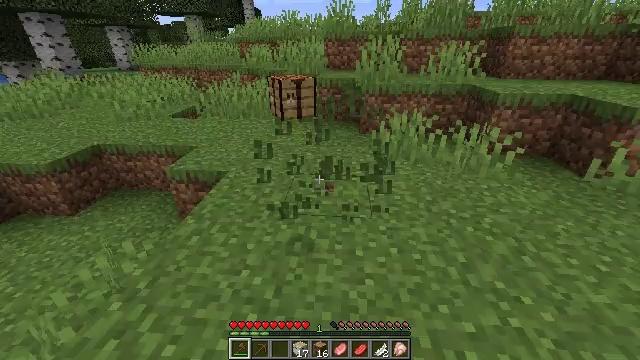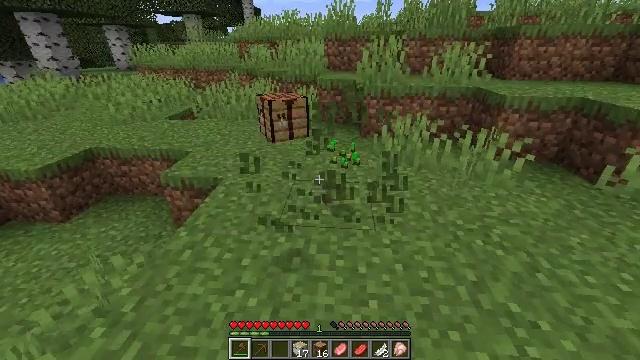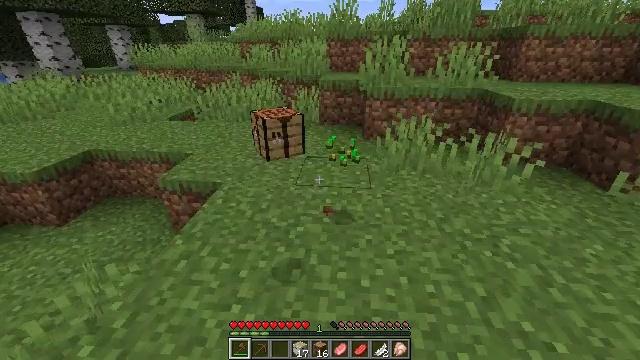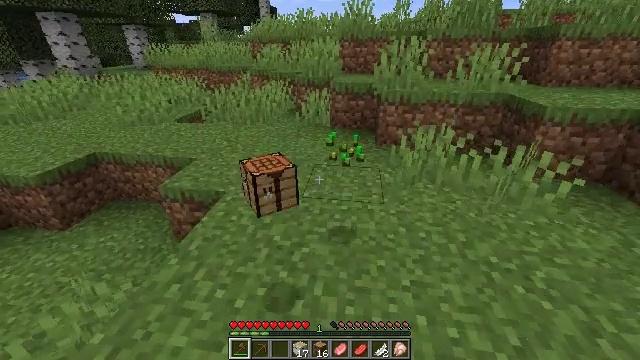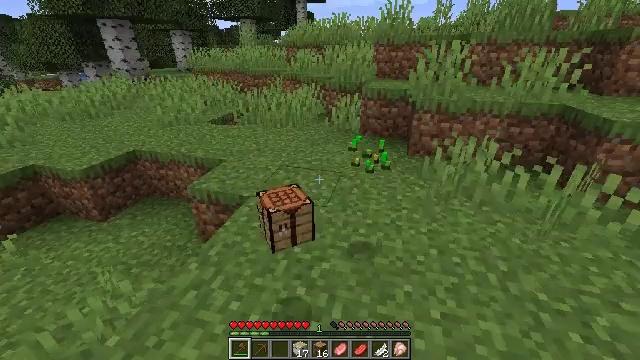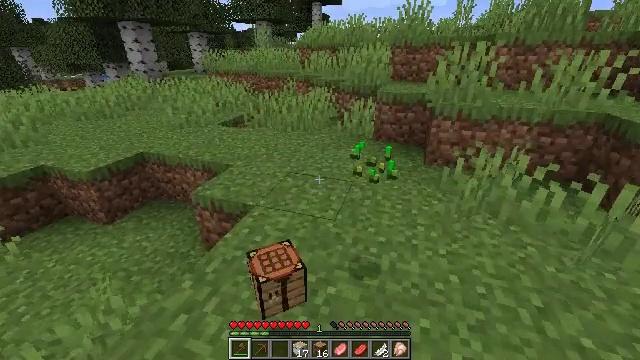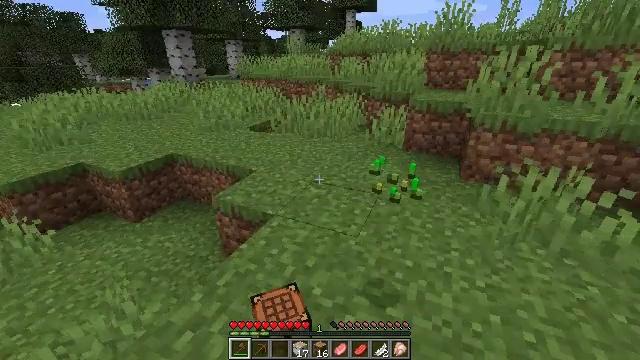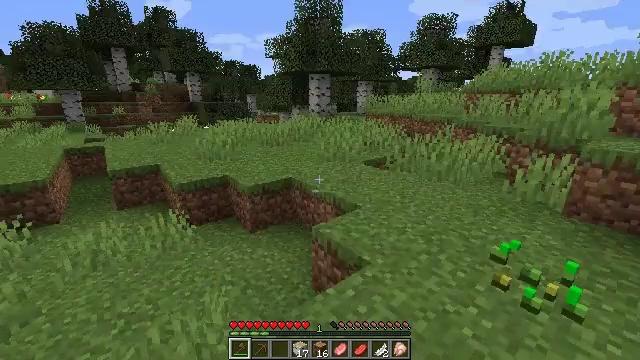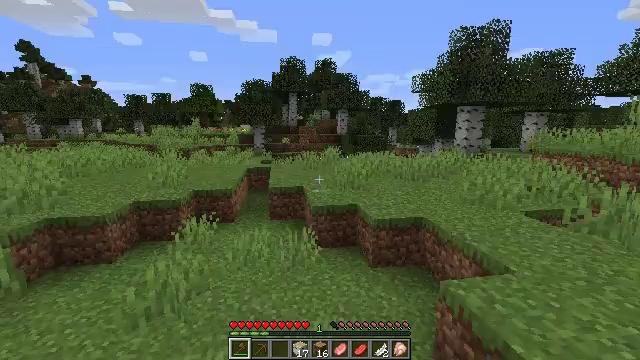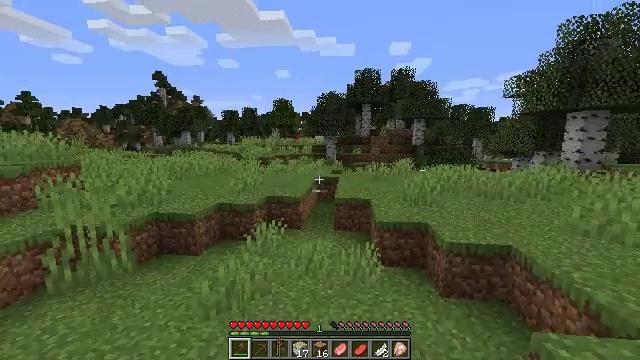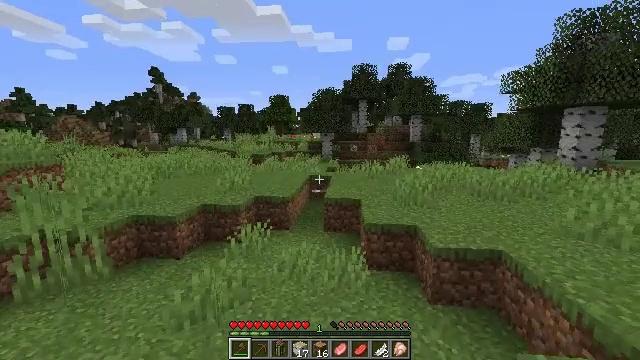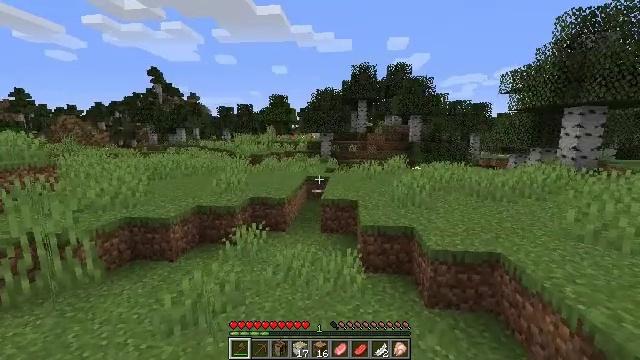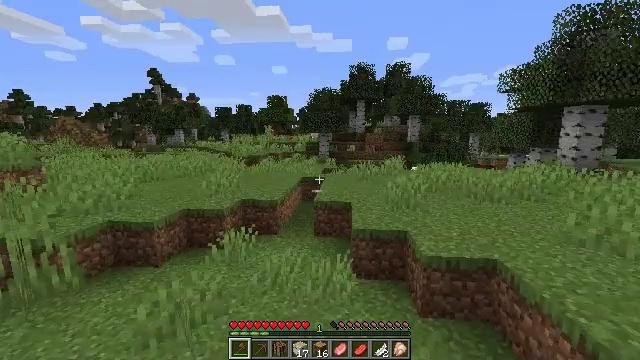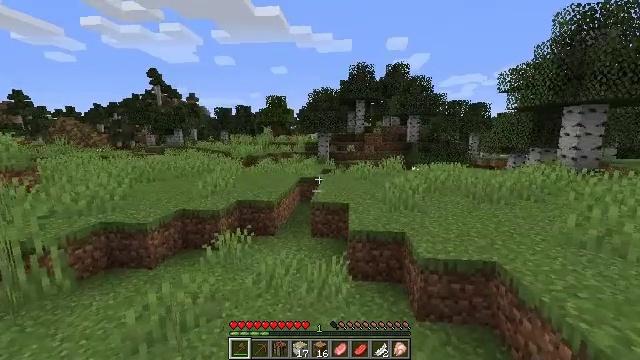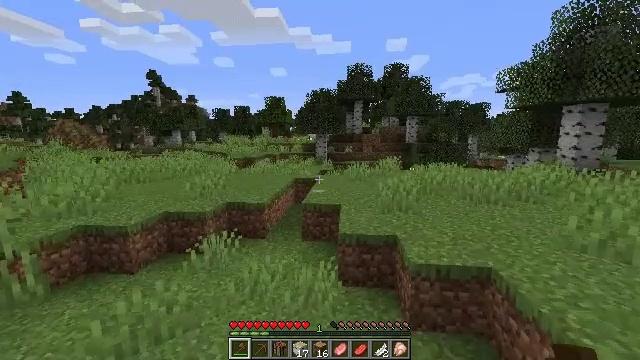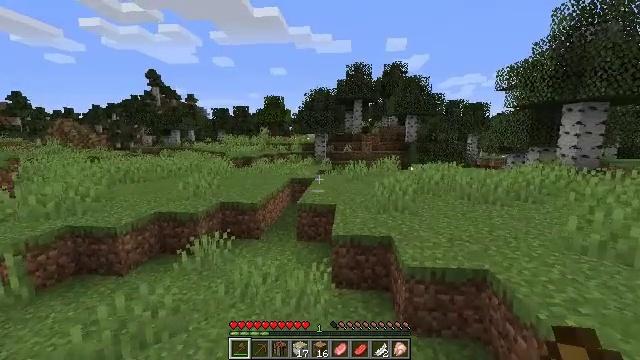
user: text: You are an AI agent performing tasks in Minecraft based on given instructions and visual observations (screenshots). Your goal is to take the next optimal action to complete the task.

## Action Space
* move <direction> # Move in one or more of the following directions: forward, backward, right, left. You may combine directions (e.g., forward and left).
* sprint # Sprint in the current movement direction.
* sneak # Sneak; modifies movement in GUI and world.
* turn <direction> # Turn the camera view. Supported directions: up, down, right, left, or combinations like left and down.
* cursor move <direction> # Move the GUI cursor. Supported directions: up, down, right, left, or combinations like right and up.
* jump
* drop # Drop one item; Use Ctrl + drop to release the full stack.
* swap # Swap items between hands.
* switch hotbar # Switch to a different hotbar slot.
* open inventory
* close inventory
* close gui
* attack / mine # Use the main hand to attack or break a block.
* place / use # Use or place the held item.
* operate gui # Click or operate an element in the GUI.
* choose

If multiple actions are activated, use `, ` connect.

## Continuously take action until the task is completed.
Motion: motion action
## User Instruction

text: Mine the bee nest.
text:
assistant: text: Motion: move forward
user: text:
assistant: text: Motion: move forward
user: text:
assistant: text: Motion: move forward, turn left
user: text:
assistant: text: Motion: move forward, turn left
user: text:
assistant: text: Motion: move forward, turn left
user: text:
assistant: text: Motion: move forward, turn left and up
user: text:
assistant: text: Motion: move forward, turn left and up
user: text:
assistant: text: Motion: move forward and move right, turn left and up
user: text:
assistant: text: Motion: move forward and move right, turn left and up
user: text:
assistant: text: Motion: move forward and move right
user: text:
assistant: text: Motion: move forward and move right
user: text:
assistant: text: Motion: move forward and move right
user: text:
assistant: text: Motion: move forward and move right
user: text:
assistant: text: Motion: move forward and move right
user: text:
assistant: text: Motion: move forward and move right
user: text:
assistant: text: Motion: move forward and move right
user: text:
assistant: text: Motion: move forward and move right
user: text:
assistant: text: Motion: move forward and move right
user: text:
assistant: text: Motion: move forward and move right
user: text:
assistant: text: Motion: move forward and move right
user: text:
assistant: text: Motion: move forward and move right
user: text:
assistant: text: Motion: move forward and move right
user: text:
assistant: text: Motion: move forward and move right, jump
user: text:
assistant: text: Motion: move forward and move right, jump
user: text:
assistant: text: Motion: move forward and move right, jump
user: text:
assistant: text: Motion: move forward and move right, jump
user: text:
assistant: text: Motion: move forward and move right
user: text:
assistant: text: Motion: move forward and move right
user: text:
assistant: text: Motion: move forward and move right
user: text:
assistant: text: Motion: move forward and move right